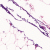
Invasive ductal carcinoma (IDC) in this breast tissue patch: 0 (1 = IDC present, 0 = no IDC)